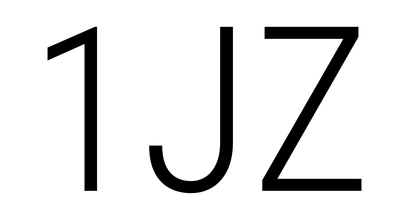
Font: Roboto_Condensed_Light